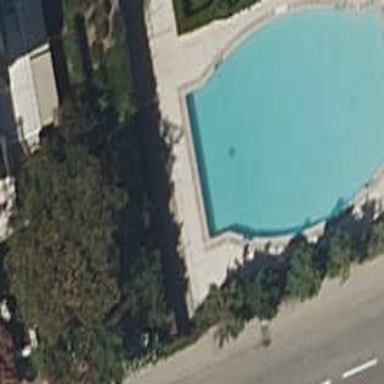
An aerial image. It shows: Swimming pool located in leisure land.